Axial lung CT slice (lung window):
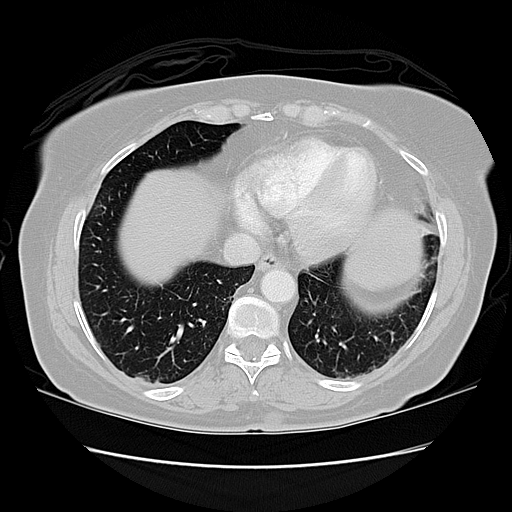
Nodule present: no